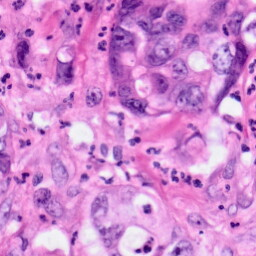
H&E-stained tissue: Pancreatic